高三 · 度量几何学
17. 如图, $\mathrm{AB}$ 经过 $\odot \mathrm{O}$ 上一点 $\mathrm{C}$, 且 $\mathrm{OA}=\mathrm{OB}, \mathrm{AC}=\mathrm{CB}$, 求证: 直线 $\mathrm{AB}$ 是 $\odot \mathrm{O}$ 的切线.

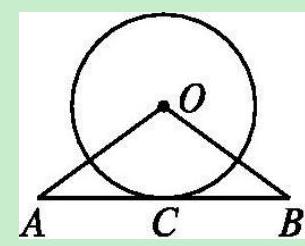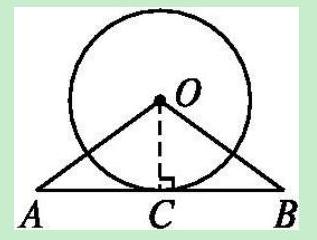
答案: 证明：如图,连接 OC.

$\because \mathrm{OA}=\mathrm{OB}$

$\therefore \triangle \mathrm{OAB}$ 是等腰三角形.

又 $\because \mathrm{AC}=\mathrm{CB}, \therefore \mathrm{OC} \perp \mathrm{AB}$.

又 $\because \mathrm{OC}$ 是 $\odot \mathrm{O}$ 的半径,

$\therefore$ 直线 $\mathrm{AB}$ 是 $\odot \mathrm{O}$ 的切线.
解析: : 分析: 本题主要考查了圆的切线的性质及判定定理, 解决问题的关键是根据所给条件转化为证明 $O C \perp A B$ 即可